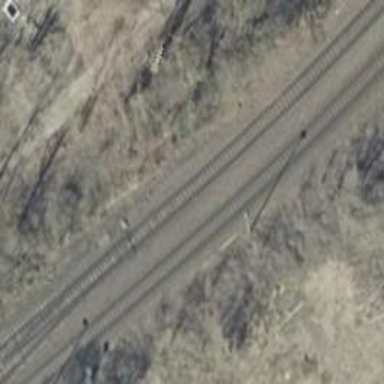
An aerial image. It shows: Railway switch.